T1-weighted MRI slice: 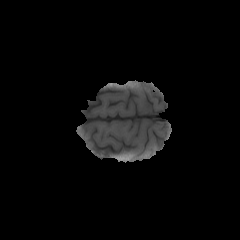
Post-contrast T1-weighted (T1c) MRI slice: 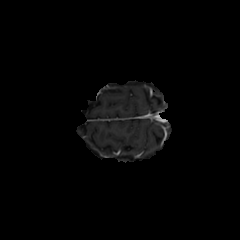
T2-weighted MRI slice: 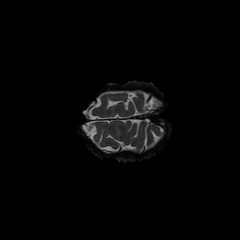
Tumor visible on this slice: no